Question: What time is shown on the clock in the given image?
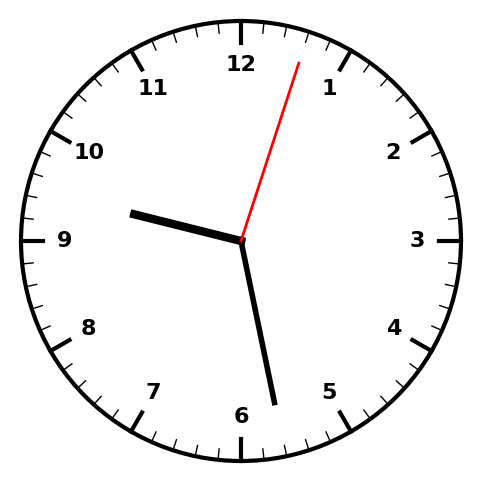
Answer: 09:28:03